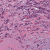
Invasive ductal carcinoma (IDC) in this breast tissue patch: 1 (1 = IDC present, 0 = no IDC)